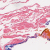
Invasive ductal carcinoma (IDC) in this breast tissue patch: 0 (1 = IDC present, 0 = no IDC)